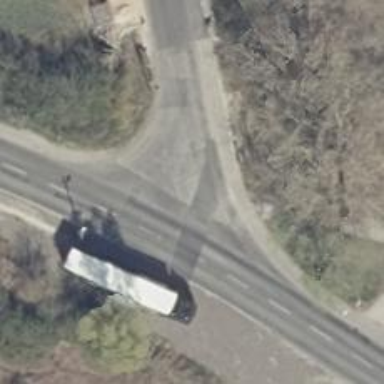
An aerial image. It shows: Unmarked crossing on the road.